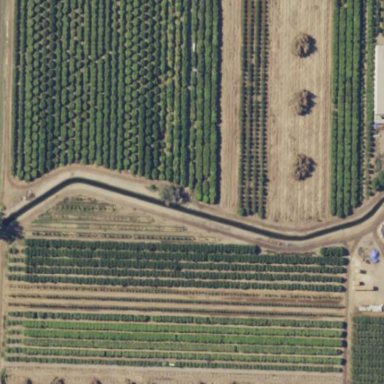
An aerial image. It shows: Orchard.